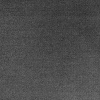
Atmospheric dust classification: dusty